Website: home-depot
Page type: payment
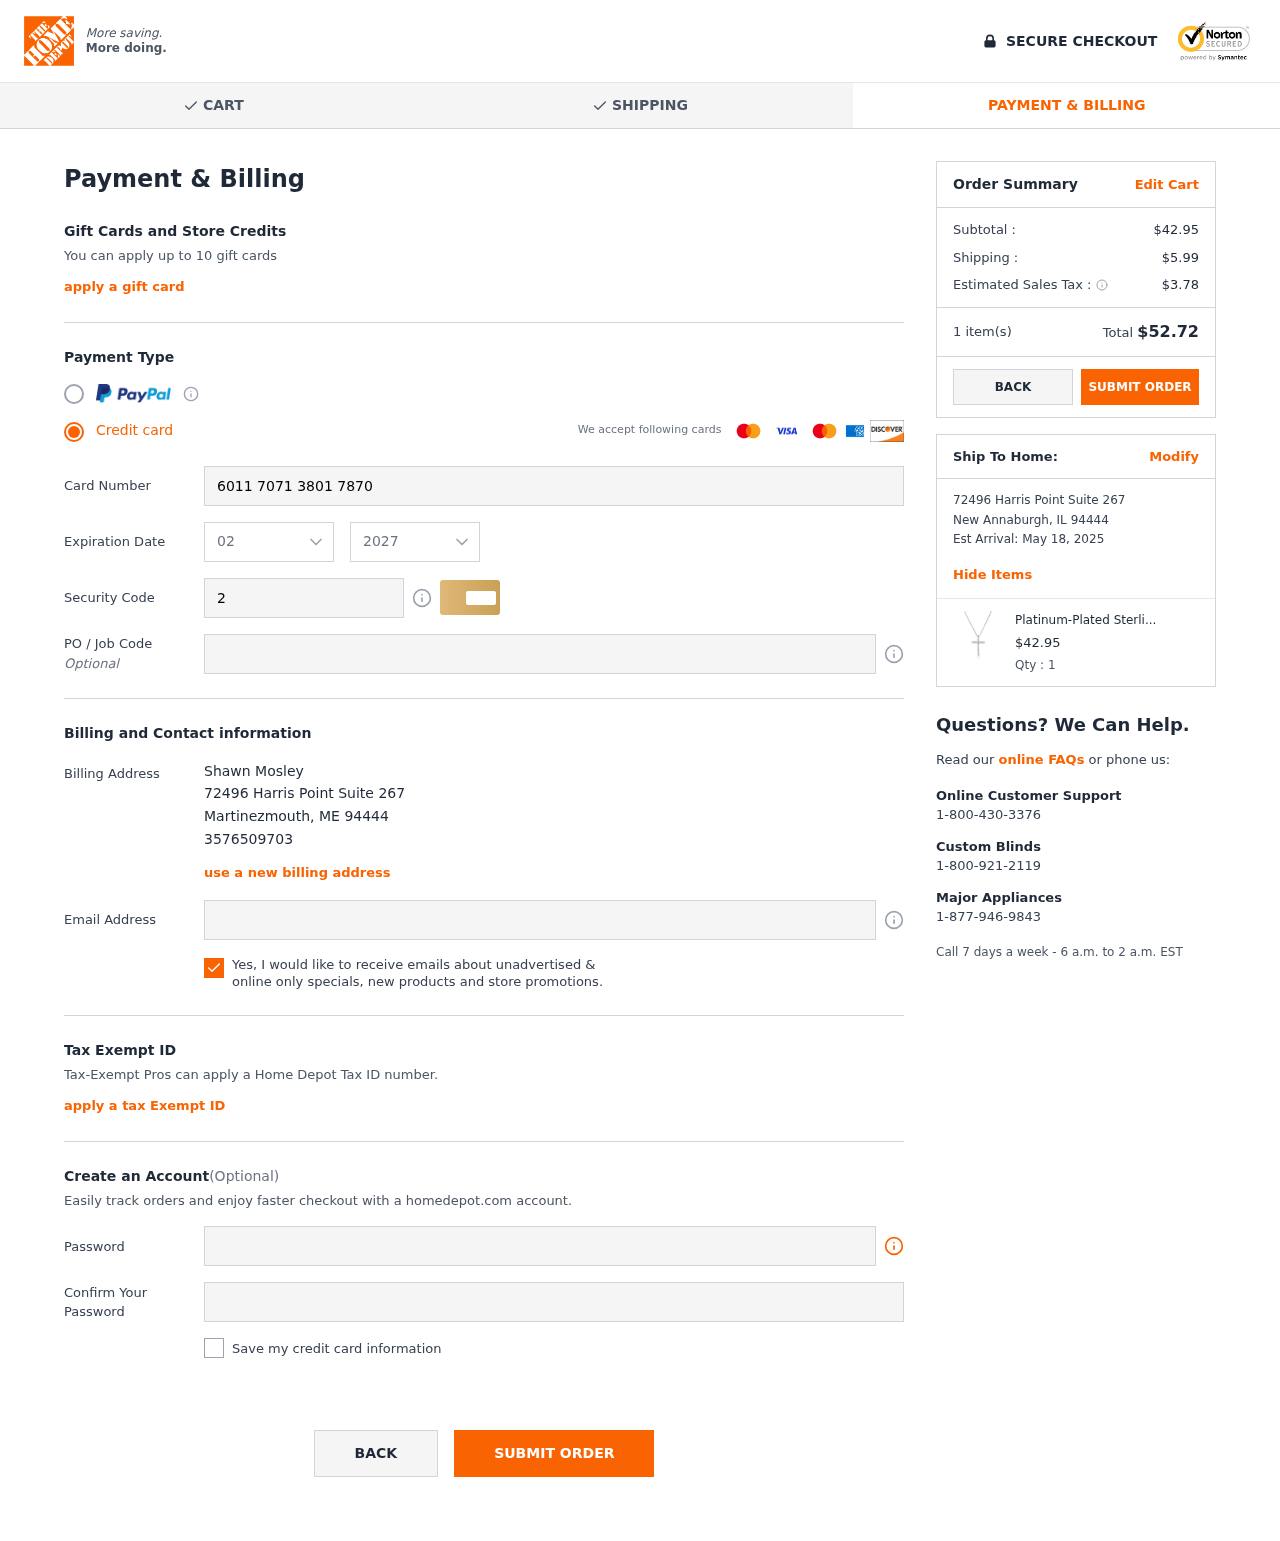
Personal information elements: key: PII_CARD_CVV
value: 273
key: PII_CARD_EXPIRY_MONTH
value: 02
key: PII_CARD_EXPIRY_YEAR
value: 27
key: PII_CARD_NUMBER
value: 6011 7071 3801 7870
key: PII_CITY
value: Martinezmouth
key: PII_CITY2
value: New Annaburgh
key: PII_EMAIL
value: shawn.mosley@hotmail.com
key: PII_FULLNAME
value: Shawn Mosley
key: PII_PHONE
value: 3576509703
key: PII_POSTCODE
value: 94444
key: PII_POSTCODE2
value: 94444
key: PII_STATE_ABBR
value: ME
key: PII_STATE_ABBR2
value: IL
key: PII_STREET
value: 72496 Harris Point Suite 267
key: PII_STREET2
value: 72496 Harris Point Suite 267
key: PII_POSTCODE_FULL
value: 94444
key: PII_POSTCODE_NUMERIC
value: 94444
Product elements: key: PRODUCT1_NAME
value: Platinum-Plated Sterling Silver Cross Pendant Necklace set with Swarovski Zirconia (2 cttw), 18"
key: PRODUCT1_PRICE
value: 42.95
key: PRODUCT1_QUANTITY
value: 1
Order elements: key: ORDER_SUBTOTAL
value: $42.95
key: ORDER_SHIPPING_COST
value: $5.99
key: ORDER_TAX
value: $3.78
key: ORDER_NUM_ITEMS
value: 1 item(s)
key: ORDER_TOTAL
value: $52.72
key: ORDER_DELIVERY_DATE
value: May 18, 2025